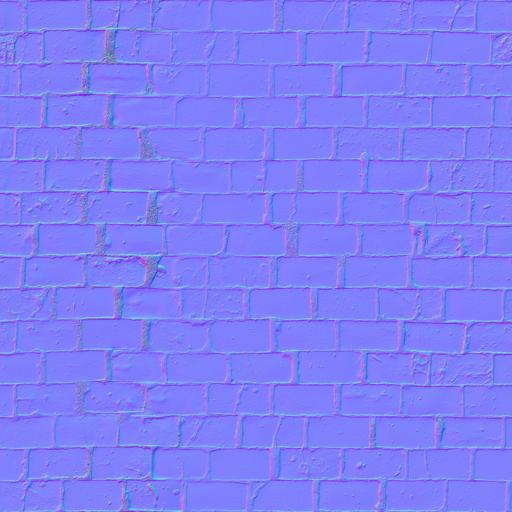
brown paving stones